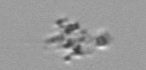
Label: detritus